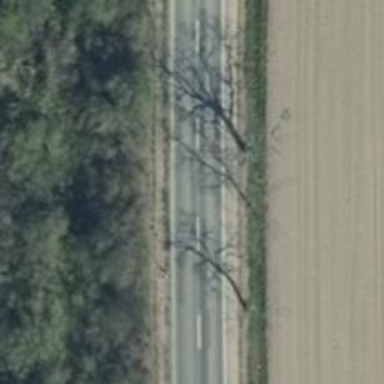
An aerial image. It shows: Secondary road with asphalt surface.